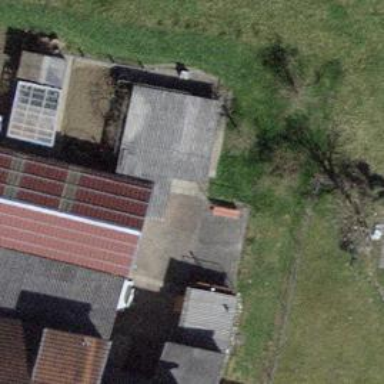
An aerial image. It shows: Building with tiled roof.